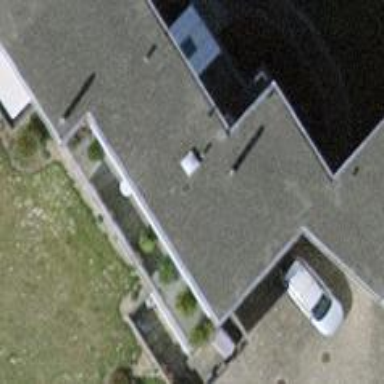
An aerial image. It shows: Building with flat roof.